Aerial crown-view tile of a tropical tree (Barro Colorado Island, Panama), acquired 20241112:
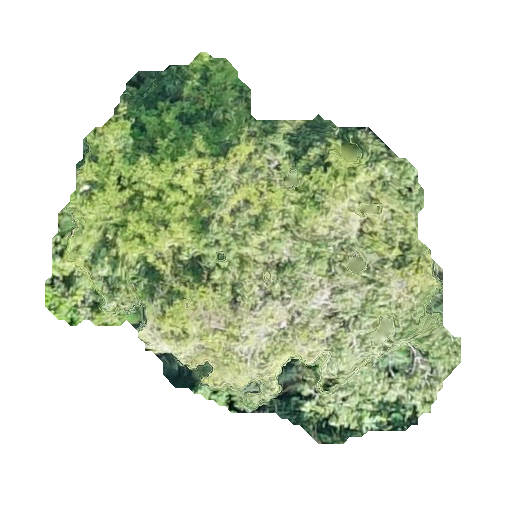
Species: Handroanthus guayacan
GBIF accepted scientific name: Handroanthus guayacan
Crown area: 163.379 m²